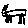
Label: cat